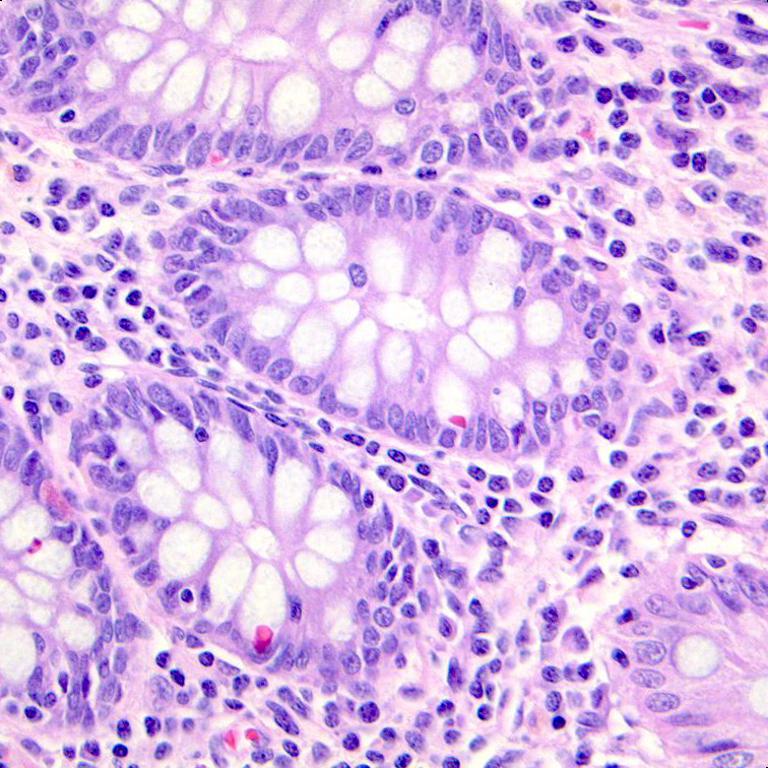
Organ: colon
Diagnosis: benign